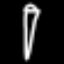
Label: hourglass